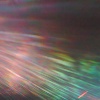
Label: sunburn